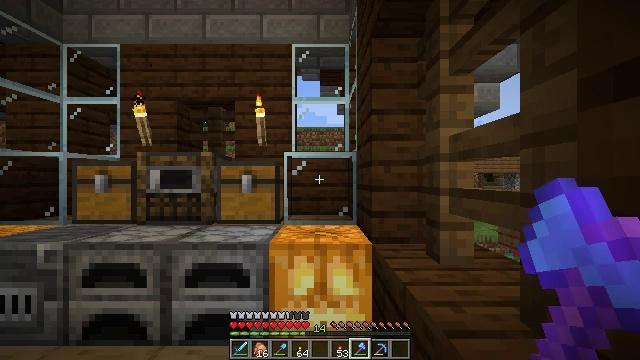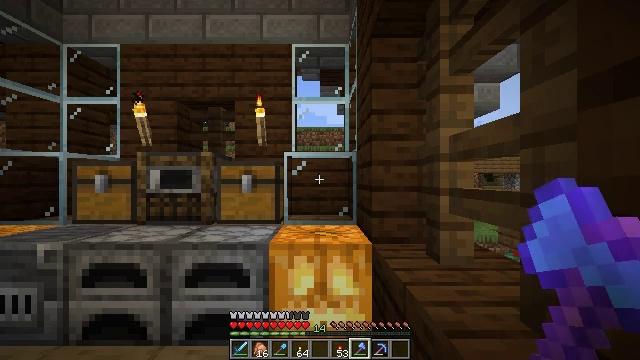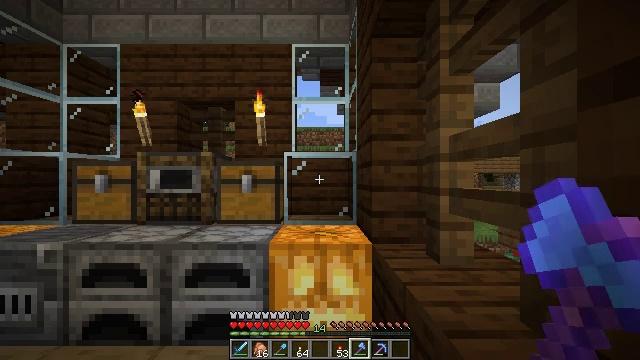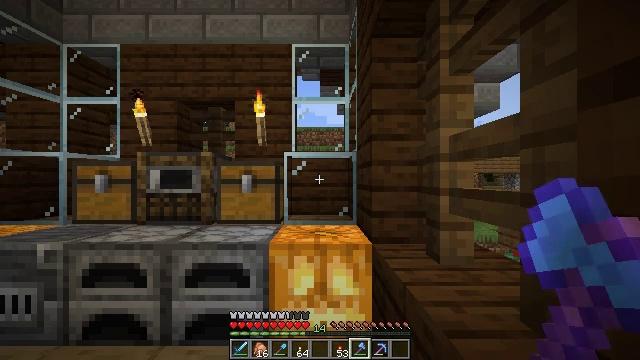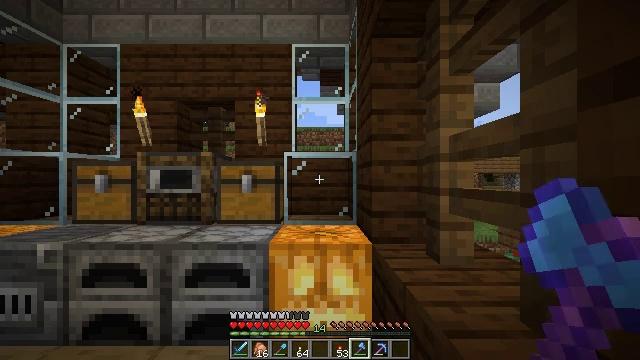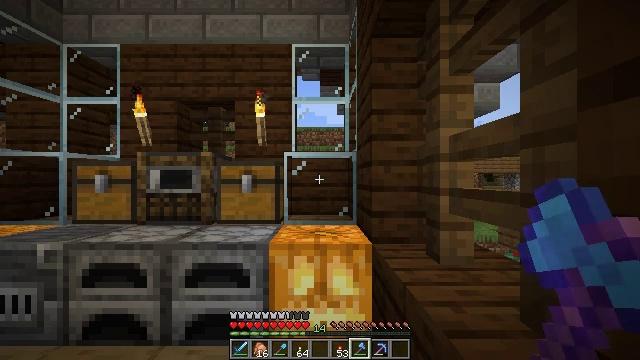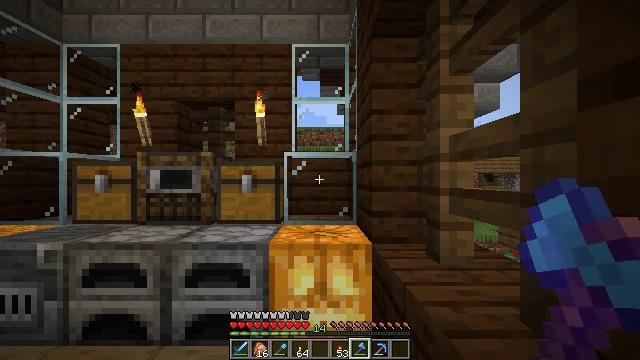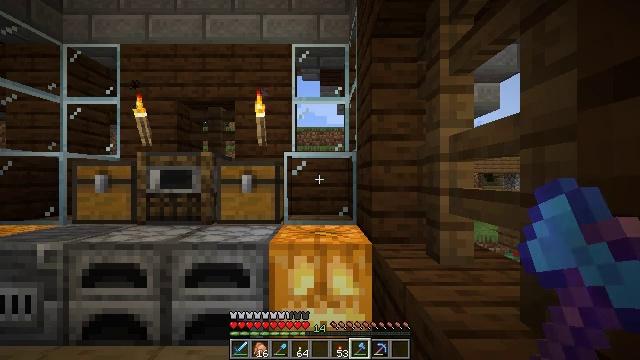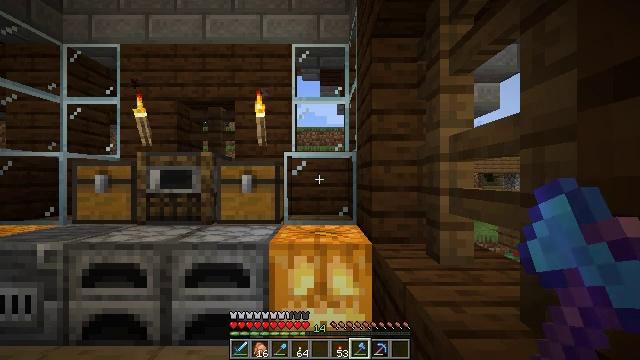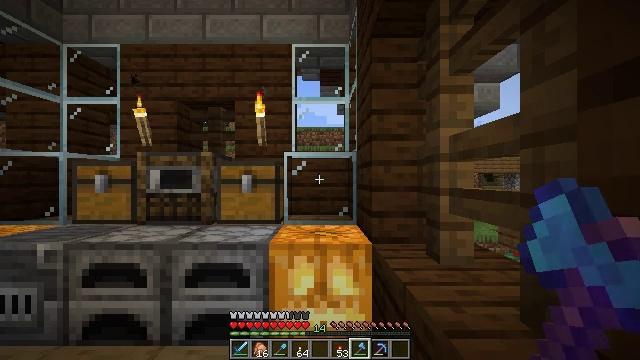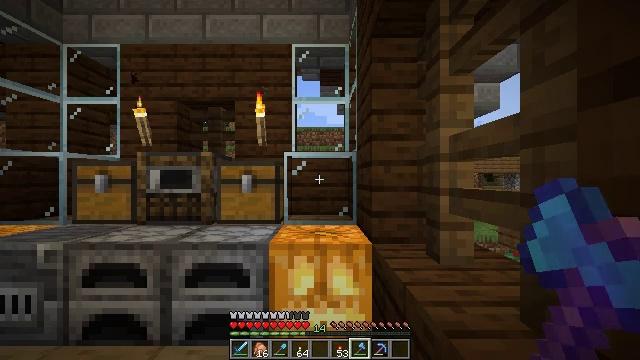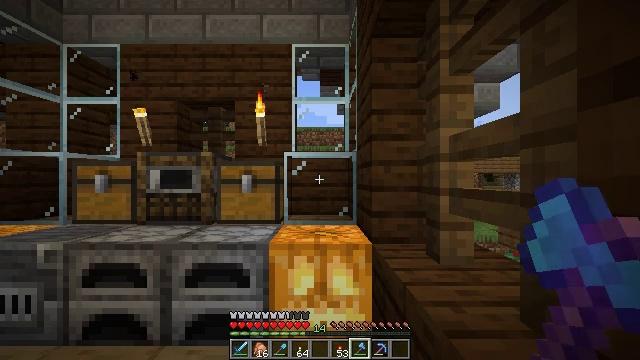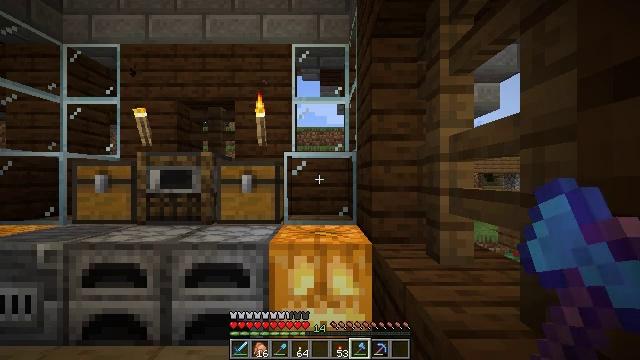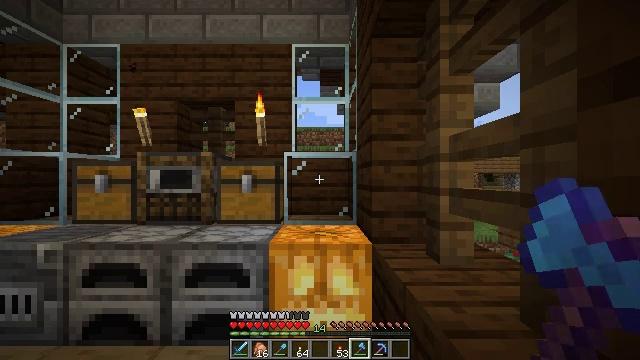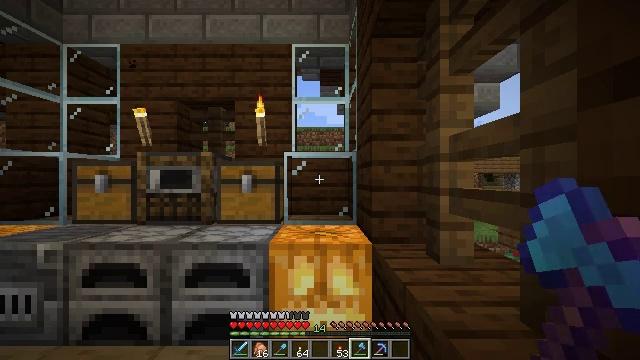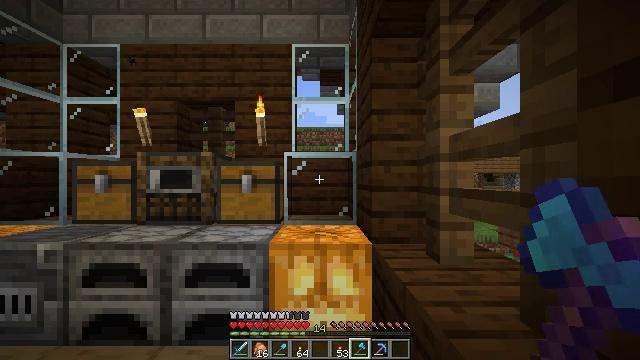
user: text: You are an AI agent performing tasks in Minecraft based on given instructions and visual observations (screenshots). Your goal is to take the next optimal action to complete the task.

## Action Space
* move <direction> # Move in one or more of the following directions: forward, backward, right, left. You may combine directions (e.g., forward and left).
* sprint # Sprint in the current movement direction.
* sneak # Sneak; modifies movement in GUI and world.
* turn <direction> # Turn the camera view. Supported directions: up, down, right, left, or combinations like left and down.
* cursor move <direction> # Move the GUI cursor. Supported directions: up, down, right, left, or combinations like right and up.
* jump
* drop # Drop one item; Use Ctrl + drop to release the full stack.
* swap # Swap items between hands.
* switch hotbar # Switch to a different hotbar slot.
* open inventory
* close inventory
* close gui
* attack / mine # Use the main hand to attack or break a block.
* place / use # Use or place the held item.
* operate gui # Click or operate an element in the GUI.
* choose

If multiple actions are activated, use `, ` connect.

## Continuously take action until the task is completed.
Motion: motion action
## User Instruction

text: Combine materials to craft a brown bed.
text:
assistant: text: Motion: no_op
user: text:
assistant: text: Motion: no_op
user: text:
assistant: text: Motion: no_op
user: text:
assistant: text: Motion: no_op
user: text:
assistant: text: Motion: no_op
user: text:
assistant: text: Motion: no_op
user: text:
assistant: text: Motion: no_op
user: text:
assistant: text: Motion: no_op
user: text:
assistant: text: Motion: no_op
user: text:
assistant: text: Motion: no_op
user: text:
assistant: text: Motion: no_op
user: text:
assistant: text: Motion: no_op
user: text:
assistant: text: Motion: no_op
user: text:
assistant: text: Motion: no_op
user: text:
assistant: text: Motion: no_op
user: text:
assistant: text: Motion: no_op
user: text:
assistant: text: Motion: no_op
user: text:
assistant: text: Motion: no_op
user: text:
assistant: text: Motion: no_op
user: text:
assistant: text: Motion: no_op
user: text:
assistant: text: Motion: no_op
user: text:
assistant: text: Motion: no_op
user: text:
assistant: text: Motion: no_op
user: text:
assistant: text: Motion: no_op
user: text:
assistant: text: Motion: no_op
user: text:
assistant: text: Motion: no_op
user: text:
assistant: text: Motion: no_op
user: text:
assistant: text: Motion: no_op
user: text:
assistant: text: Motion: no_op
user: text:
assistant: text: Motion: no_op